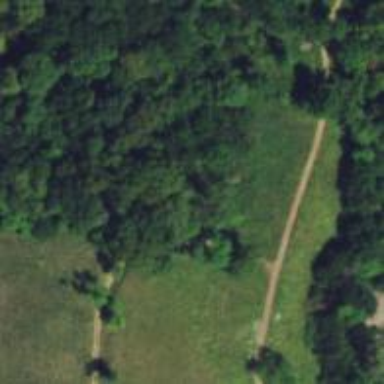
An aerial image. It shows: Path with excellent visibility for trail.